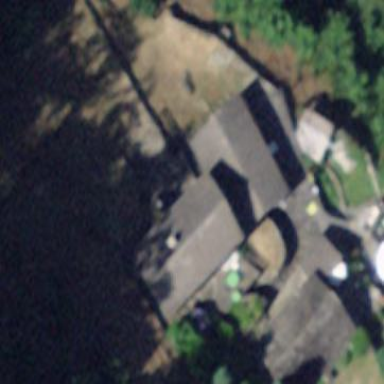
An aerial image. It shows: Building with gabled roof oriented along its length.